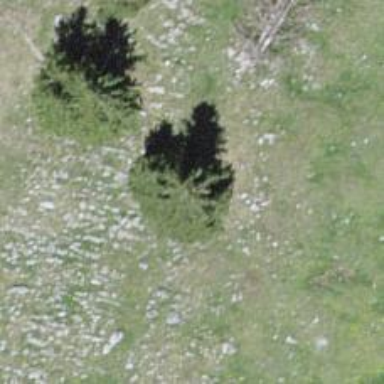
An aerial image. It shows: Needle-leaved tree in its natural environment.